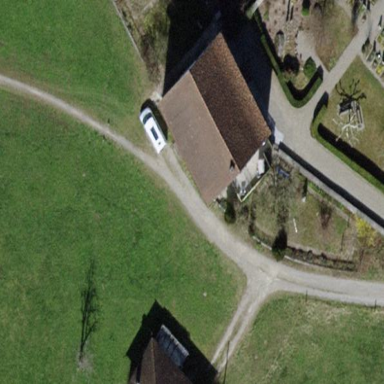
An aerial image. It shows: Gabled roof house.